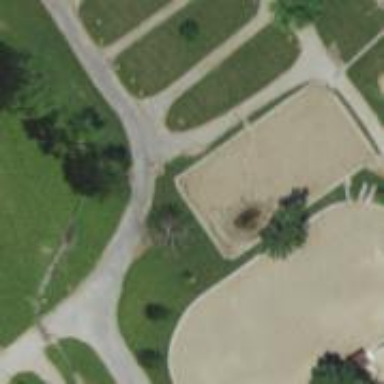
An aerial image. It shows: Equestrian pitch for leisure land activities.